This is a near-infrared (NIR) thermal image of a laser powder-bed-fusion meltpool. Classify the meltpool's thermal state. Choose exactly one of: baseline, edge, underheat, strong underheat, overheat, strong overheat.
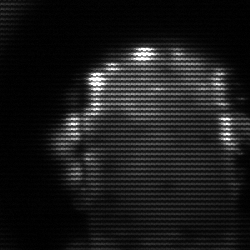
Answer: baseline